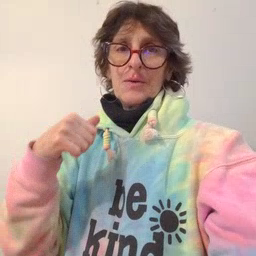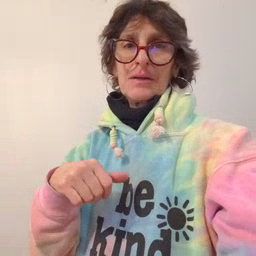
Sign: carrot